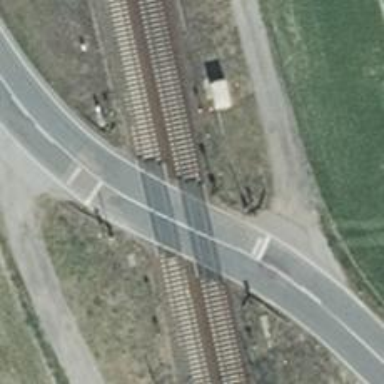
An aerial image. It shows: Railway signal.